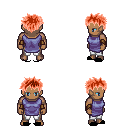
a pixel art fantasy rpg character, male body template, human, dark skin, chain tabard jacket, white pants, red bedhead hairstyle, cloth bracers, black slippers, four views (front, back, left, right), 2x2 character sprite sheet, small pixel art, hard edges, no anti-aliasing